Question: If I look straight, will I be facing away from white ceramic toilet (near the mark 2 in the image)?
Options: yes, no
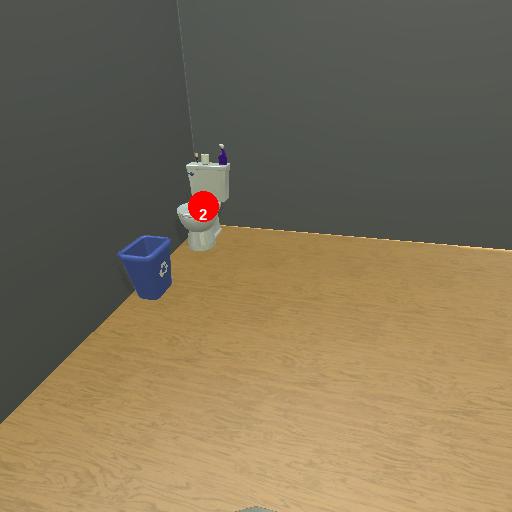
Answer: yes